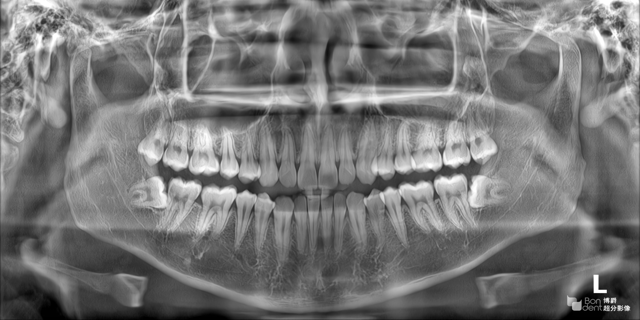
adult